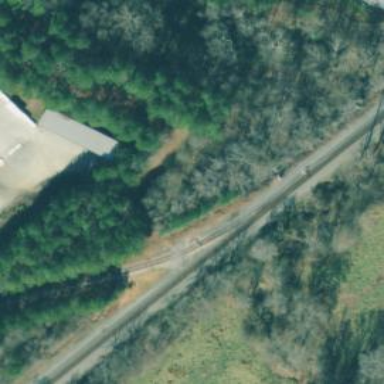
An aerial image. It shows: Railway level crossing.